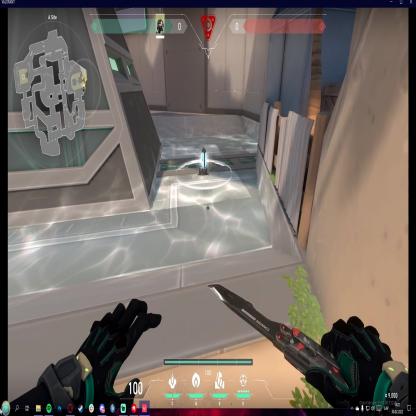
Label: planted spike